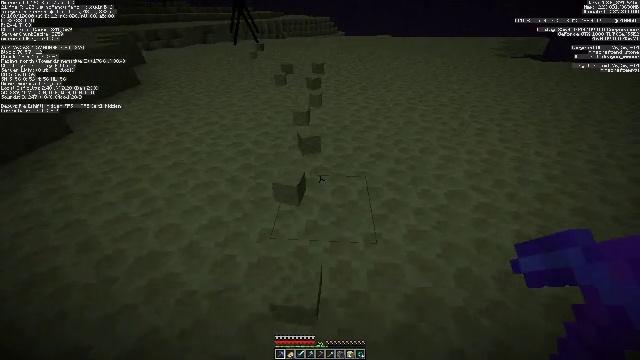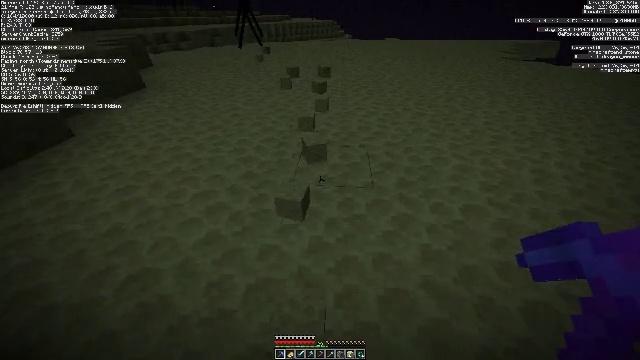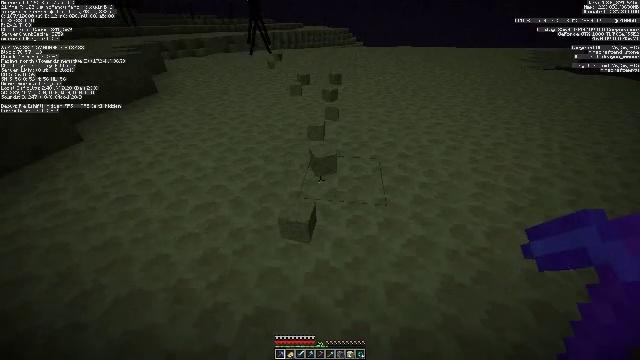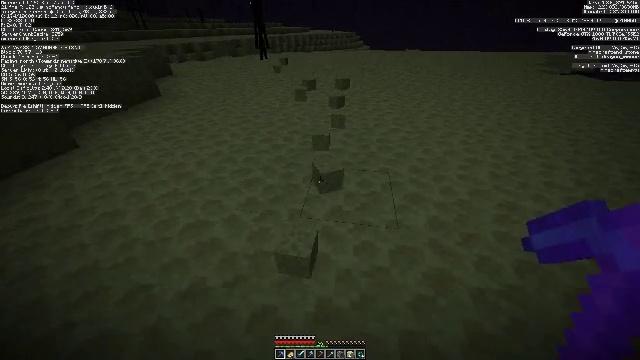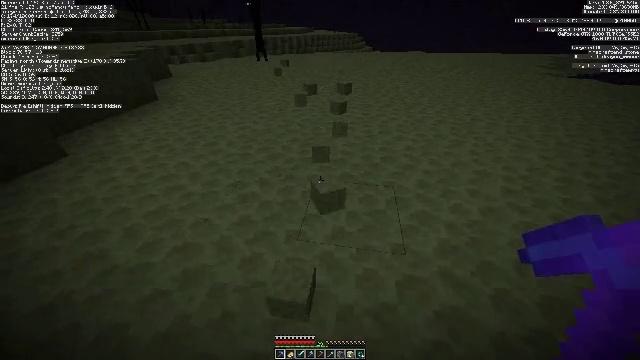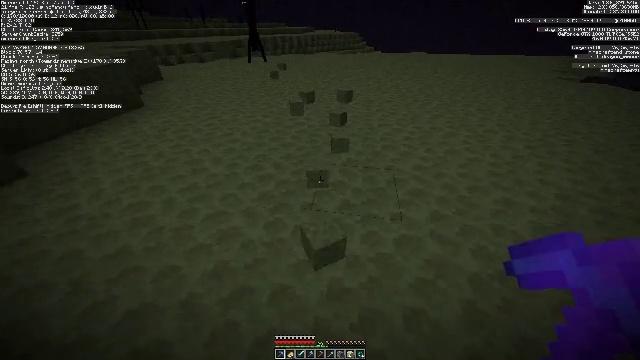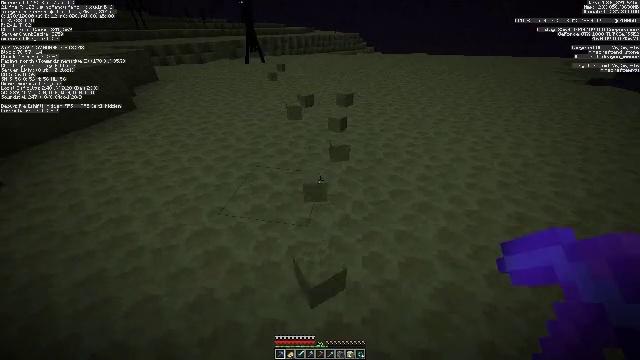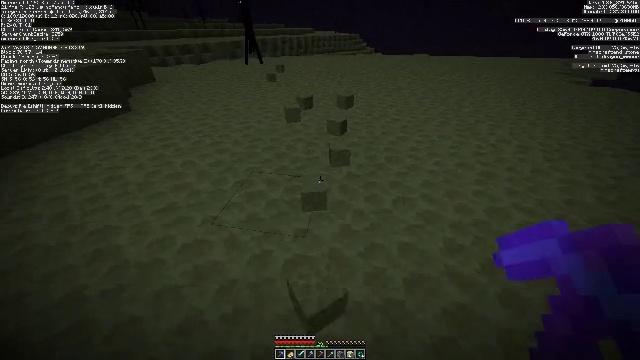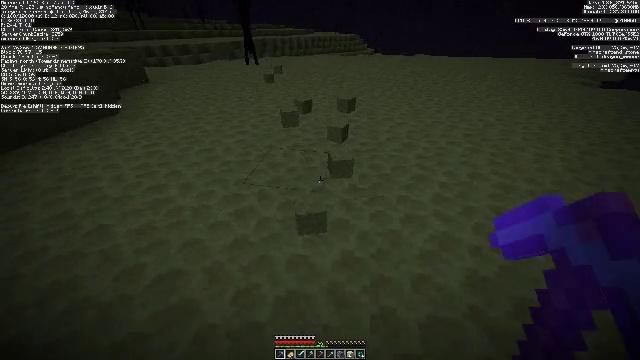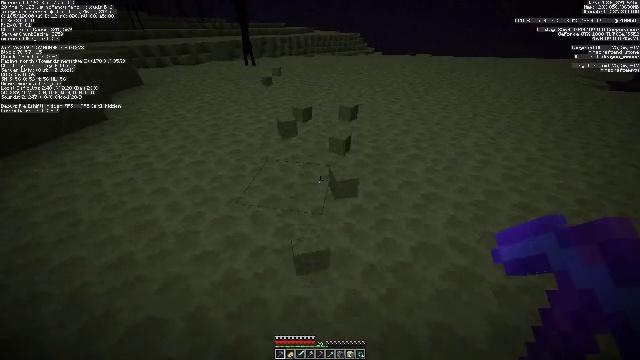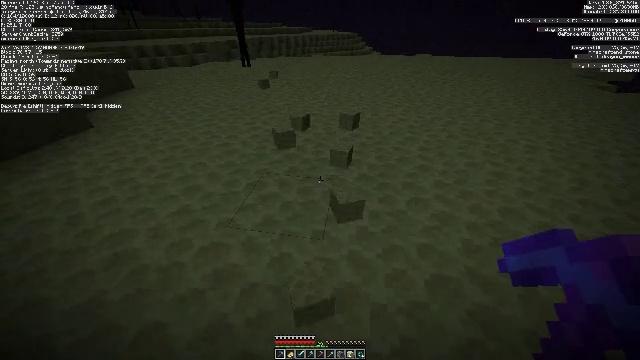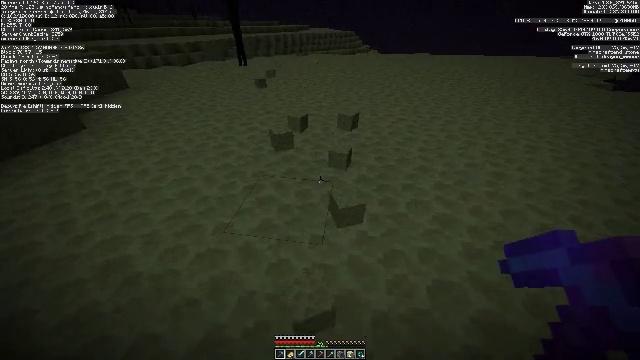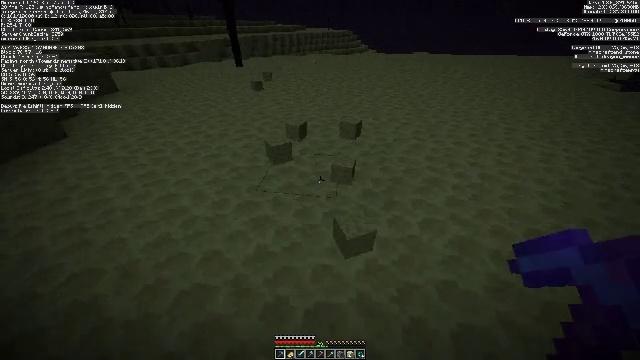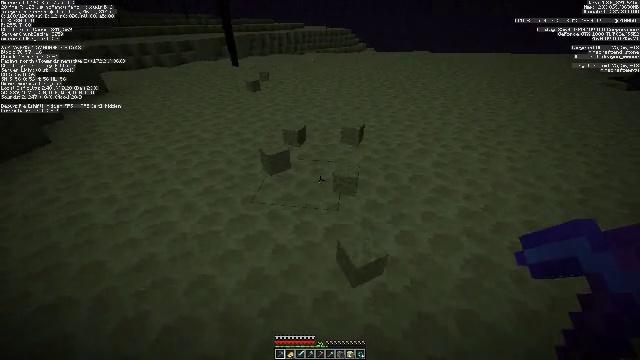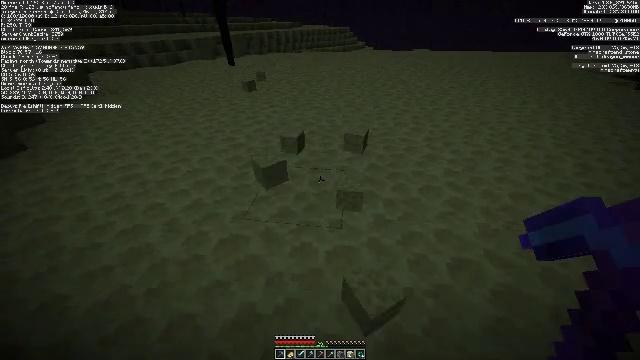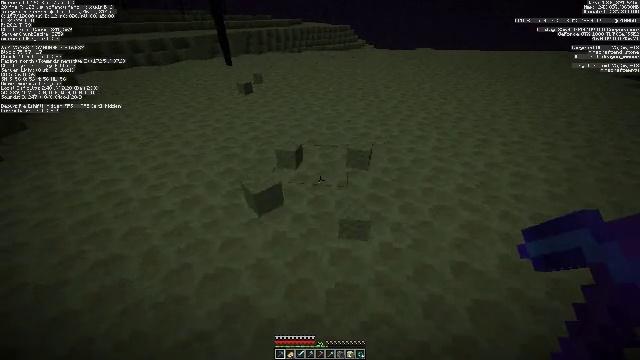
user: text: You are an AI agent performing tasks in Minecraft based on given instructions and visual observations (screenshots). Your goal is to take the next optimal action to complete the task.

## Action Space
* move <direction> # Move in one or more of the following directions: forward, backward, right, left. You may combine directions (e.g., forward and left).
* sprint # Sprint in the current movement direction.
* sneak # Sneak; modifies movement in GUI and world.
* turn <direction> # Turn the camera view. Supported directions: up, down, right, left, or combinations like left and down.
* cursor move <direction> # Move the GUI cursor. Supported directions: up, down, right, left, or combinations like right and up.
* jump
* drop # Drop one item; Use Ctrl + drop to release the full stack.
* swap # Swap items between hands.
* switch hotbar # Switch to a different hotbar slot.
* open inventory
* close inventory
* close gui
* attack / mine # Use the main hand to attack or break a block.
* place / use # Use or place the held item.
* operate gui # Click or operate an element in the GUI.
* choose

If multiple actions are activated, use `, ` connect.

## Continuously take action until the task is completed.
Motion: motion action
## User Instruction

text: Break some end stone blocks.
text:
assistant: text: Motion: move forward, turn left
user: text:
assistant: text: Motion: move forward, turn left and up
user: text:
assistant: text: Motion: move forward, turn left
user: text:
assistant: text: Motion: move forward
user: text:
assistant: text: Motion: move forward
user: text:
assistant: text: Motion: move forward
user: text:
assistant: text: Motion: move forward
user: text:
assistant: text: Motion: move forward
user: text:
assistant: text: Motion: move forward
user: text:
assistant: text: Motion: move forward
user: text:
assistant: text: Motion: move forward
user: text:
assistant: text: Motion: move forward
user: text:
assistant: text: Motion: move forward
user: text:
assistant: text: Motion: move forward
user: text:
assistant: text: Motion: move forward
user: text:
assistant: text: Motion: move forward
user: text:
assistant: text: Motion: move forward
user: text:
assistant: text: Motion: move forward
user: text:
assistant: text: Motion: move forward, turn left
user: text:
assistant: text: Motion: move forward, turn left
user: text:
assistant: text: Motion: move forward, turn left
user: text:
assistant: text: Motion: move forward, turn left
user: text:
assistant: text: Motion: move forward, turn left
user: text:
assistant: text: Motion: move forward, turn left
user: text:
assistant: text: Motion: move forward
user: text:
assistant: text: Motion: move forward
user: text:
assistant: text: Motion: move forward
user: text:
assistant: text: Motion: move forward
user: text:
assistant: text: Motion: move forward
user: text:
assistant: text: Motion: move forward and move right